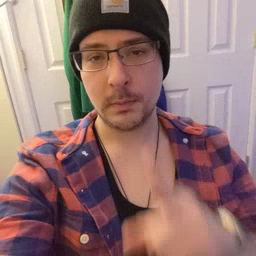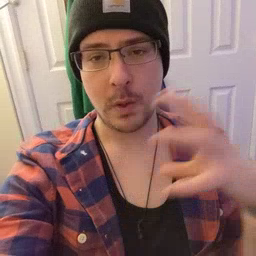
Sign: balloon